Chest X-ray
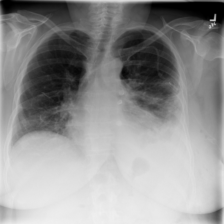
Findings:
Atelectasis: positive
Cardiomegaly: negative
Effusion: positive
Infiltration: positive
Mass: negative
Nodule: negative
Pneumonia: negative
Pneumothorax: negative
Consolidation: negative
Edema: negative
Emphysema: negative
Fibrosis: negative
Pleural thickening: negative
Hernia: negative